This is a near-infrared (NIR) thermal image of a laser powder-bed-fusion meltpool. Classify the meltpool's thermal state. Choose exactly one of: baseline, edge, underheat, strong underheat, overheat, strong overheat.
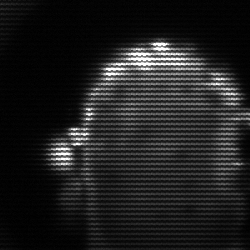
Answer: baseline